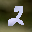
Label: 2